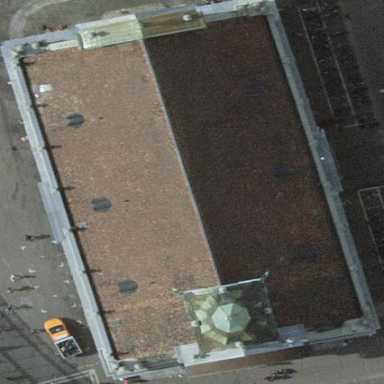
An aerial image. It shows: Building with gabled roof made of roof tiles.